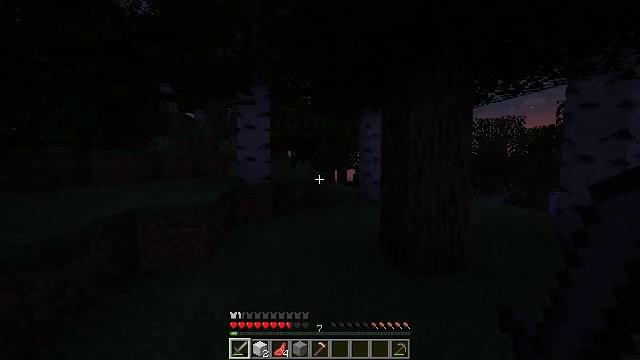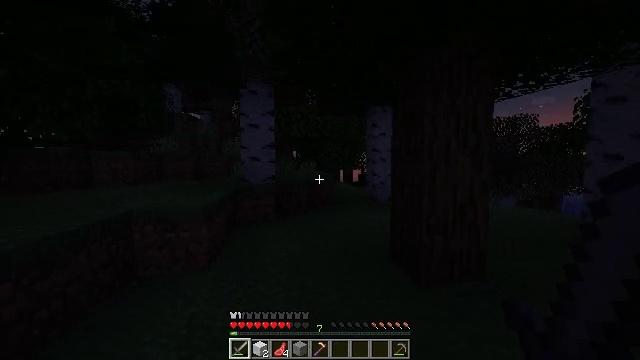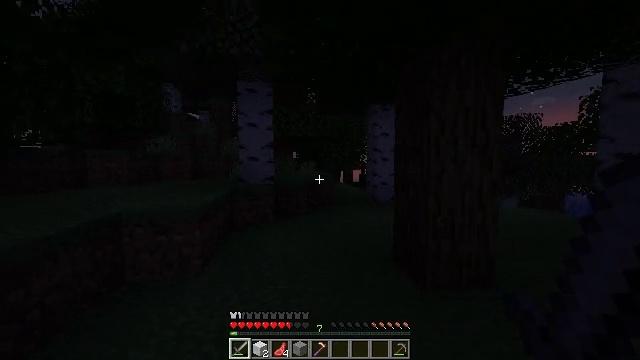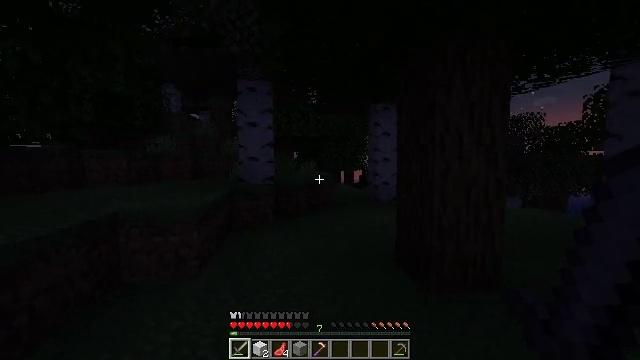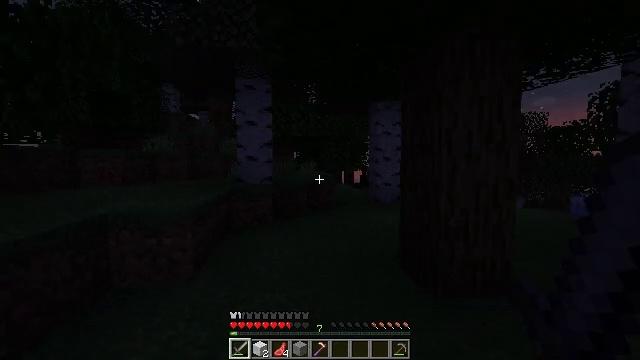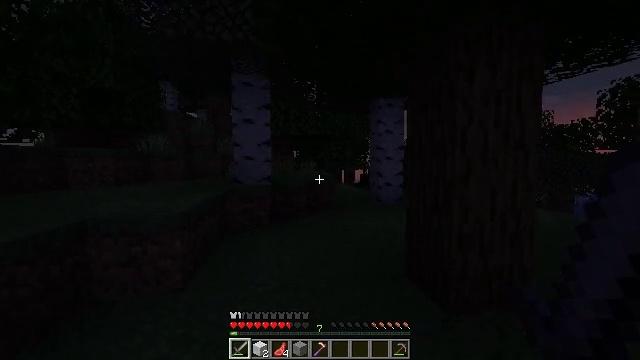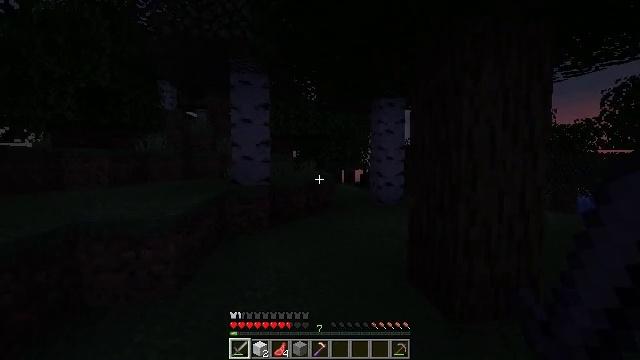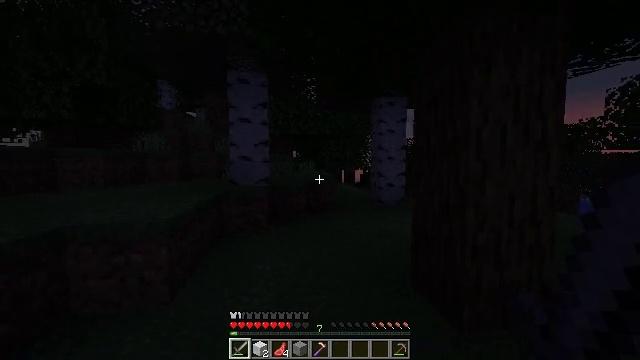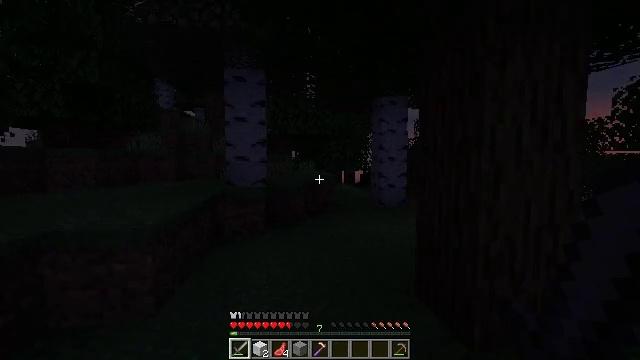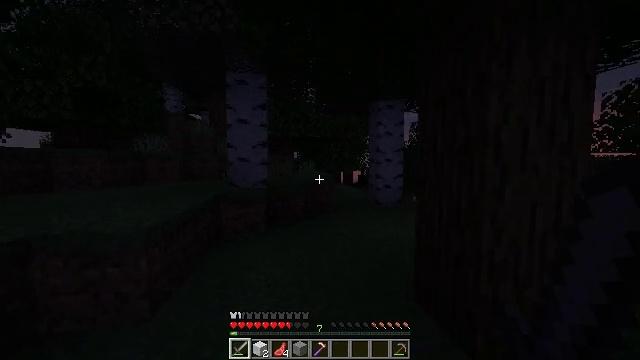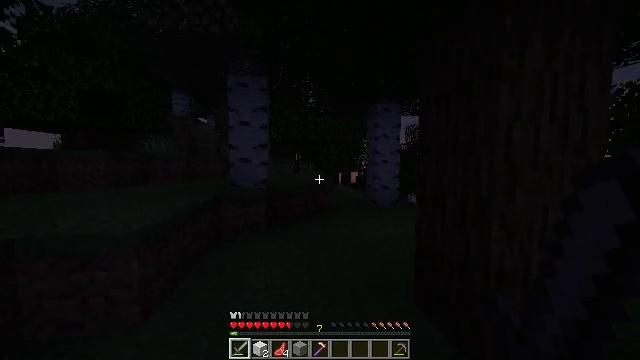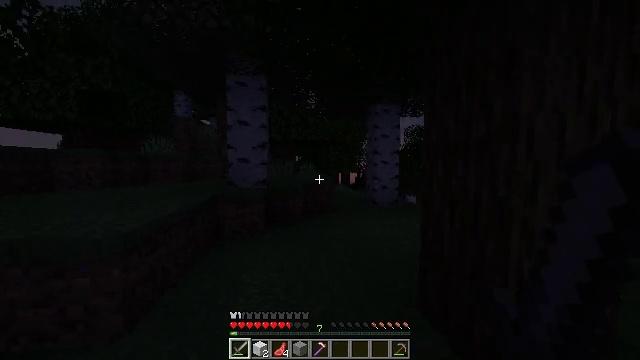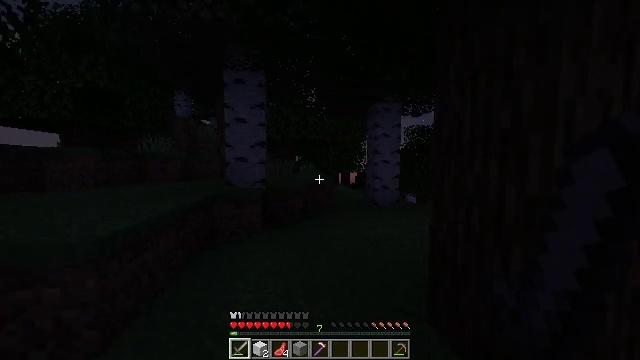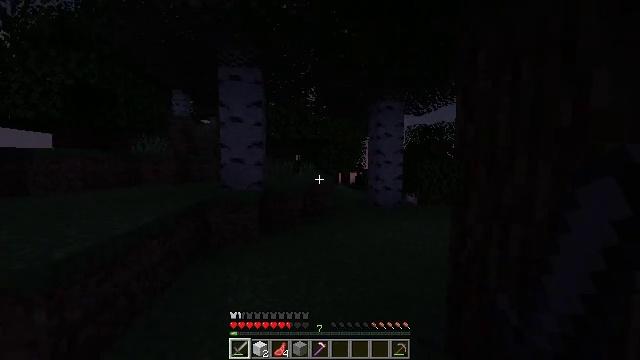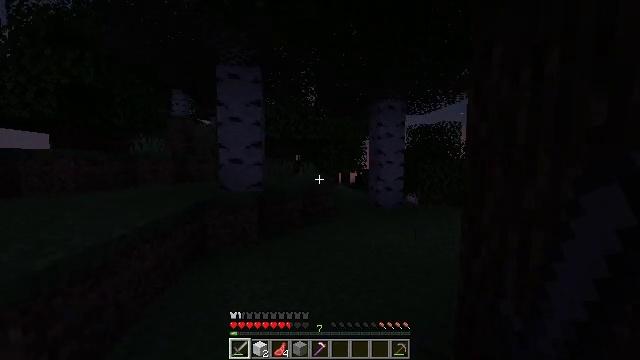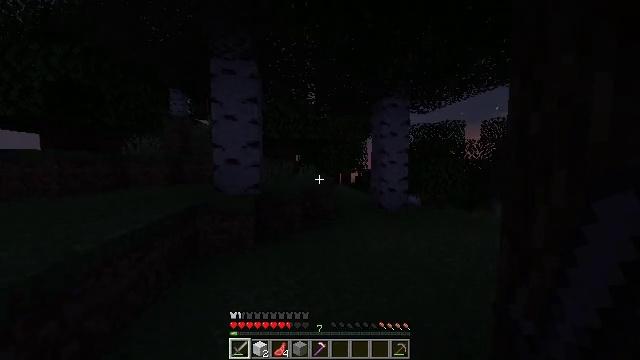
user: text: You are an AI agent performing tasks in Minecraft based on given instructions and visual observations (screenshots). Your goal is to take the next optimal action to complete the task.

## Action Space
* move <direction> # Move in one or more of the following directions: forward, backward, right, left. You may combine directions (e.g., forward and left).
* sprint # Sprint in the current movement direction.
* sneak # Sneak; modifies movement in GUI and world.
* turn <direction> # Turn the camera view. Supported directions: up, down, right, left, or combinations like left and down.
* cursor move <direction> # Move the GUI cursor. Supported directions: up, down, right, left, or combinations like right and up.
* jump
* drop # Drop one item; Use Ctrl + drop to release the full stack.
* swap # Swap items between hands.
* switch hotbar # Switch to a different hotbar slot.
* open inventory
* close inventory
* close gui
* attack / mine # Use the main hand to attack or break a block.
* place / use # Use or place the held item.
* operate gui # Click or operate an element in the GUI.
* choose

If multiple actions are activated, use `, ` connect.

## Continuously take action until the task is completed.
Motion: motion action
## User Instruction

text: Cook cod with the furnace.
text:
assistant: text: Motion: move forward, turn left
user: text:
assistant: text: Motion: no_op
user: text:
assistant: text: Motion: move forward
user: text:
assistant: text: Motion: move forward
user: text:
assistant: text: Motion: move forward
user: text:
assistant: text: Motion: move forward
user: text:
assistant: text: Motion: no_op
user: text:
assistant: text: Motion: move forward
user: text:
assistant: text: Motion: move forward
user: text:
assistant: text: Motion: move forward
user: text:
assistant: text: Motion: move forward
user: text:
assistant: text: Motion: move forward
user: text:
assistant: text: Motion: move forward
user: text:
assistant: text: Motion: move forward
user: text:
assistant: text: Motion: move forward
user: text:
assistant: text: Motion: move forward
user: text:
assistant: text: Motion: move forward
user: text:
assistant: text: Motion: move forward
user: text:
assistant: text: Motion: move forward
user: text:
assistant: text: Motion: move forward and move right
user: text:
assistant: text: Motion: move forward and move right
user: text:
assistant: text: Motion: move forward and move right, turn left
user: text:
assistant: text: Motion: move forward and move right, turn left
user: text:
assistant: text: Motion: move forward, turn left
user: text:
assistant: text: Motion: move forward, turn left
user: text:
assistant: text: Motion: move forward and move right
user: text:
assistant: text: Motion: move forward and move right, turn left
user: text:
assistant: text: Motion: move forward and move right, turn left
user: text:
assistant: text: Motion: move forward, turn left
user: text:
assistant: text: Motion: move forward, turn left